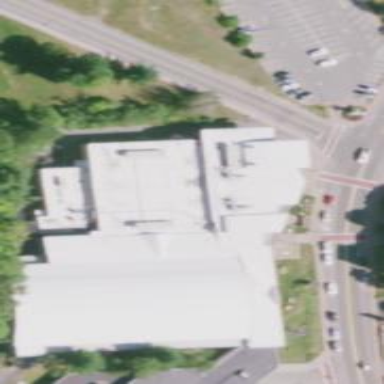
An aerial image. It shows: Conference centre.